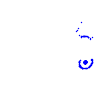
Particle: proton